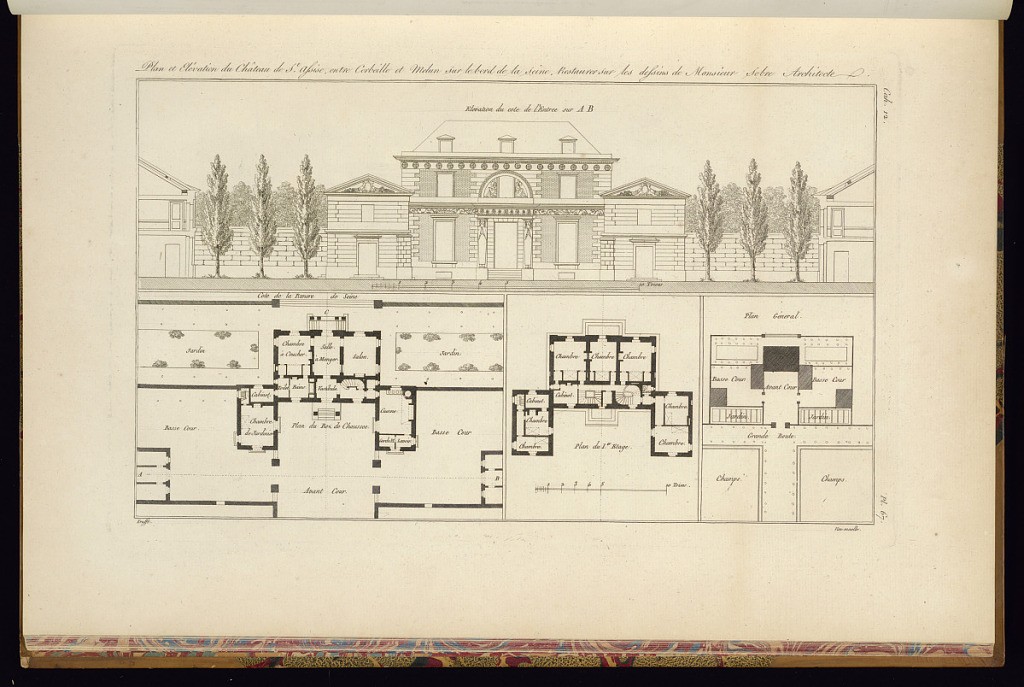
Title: Plan et Elévation du Château de St. Assise, entre Corbeille et Melun sur le bord de la Seine, Restaurer sur les dessins de Monsieur Sobre Architect
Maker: Jean-Charles Krafft, French, 1764 - 1833
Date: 1812
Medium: Etching and engraving on paper
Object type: Print
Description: An architectural print for a chateau with an exterior elevation and three floor plans below. The house features friezes, sculpted ornament, telamon (atlantids), and pediments. The plate is titled, numbered, and signed.